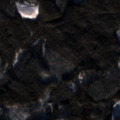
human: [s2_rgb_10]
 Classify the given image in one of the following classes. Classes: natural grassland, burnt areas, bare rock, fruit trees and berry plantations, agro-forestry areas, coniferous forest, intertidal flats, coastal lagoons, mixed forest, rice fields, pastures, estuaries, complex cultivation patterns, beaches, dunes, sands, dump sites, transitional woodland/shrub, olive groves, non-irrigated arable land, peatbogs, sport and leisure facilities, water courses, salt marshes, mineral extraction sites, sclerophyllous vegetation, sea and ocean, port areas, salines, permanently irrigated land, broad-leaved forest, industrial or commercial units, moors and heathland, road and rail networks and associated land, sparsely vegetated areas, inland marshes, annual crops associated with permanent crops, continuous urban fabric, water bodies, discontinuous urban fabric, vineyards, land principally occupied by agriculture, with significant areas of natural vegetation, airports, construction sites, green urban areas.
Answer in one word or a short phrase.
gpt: coniferous forest, transitional woodland/shrub